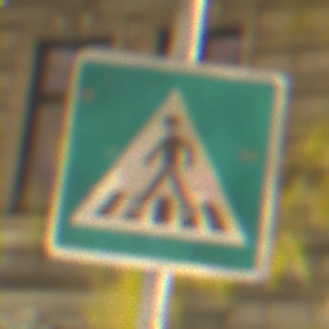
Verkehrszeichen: FussgaengerueberwegRechts
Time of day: Night
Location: Outdoor (Urban)
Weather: Clear
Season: NotSpecified
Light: Artificial